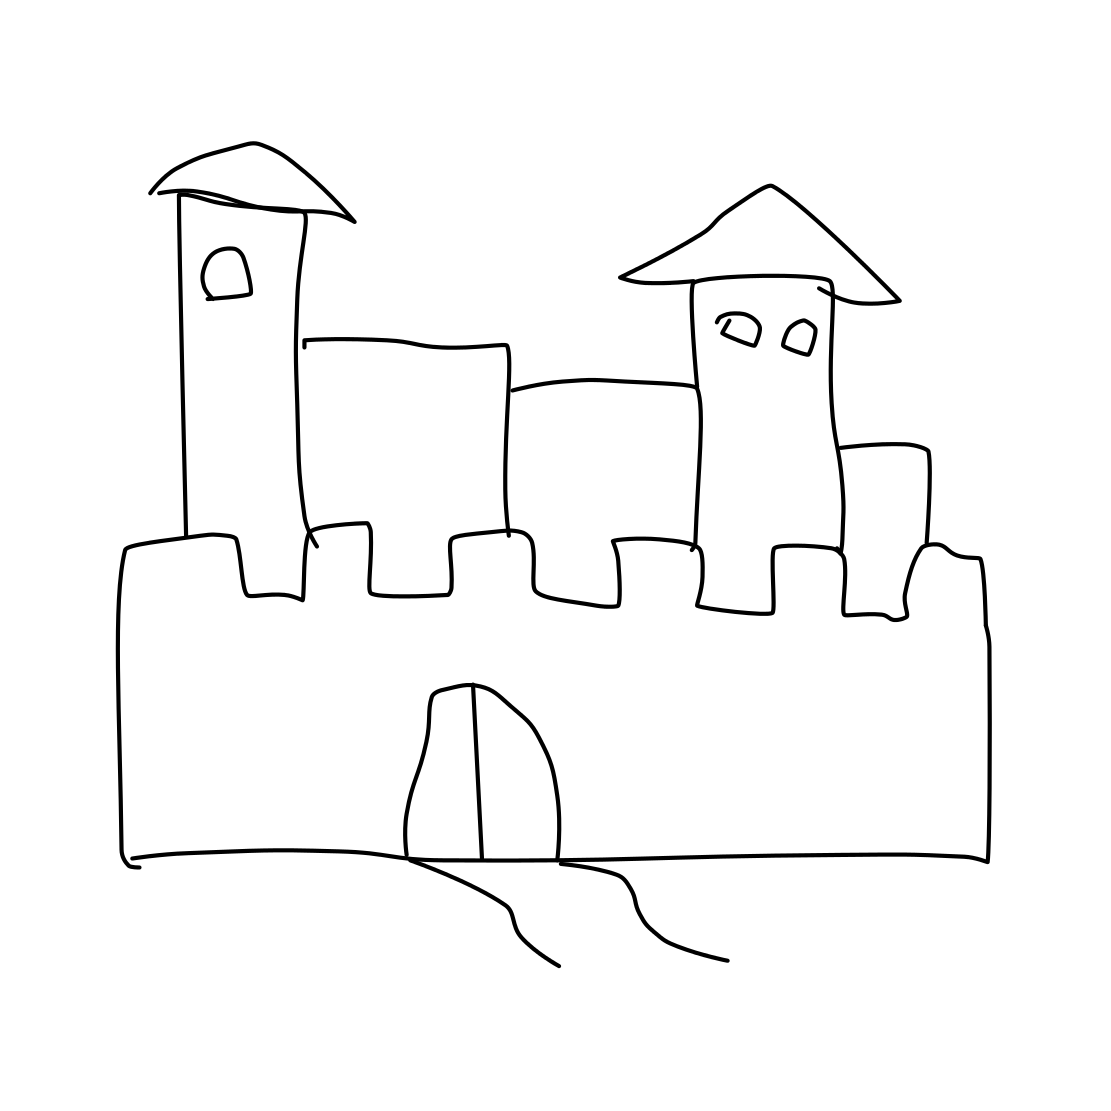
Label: castle